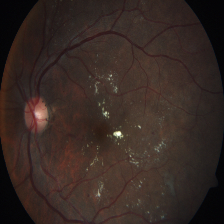
Diabetic retinopathy grade: Severe